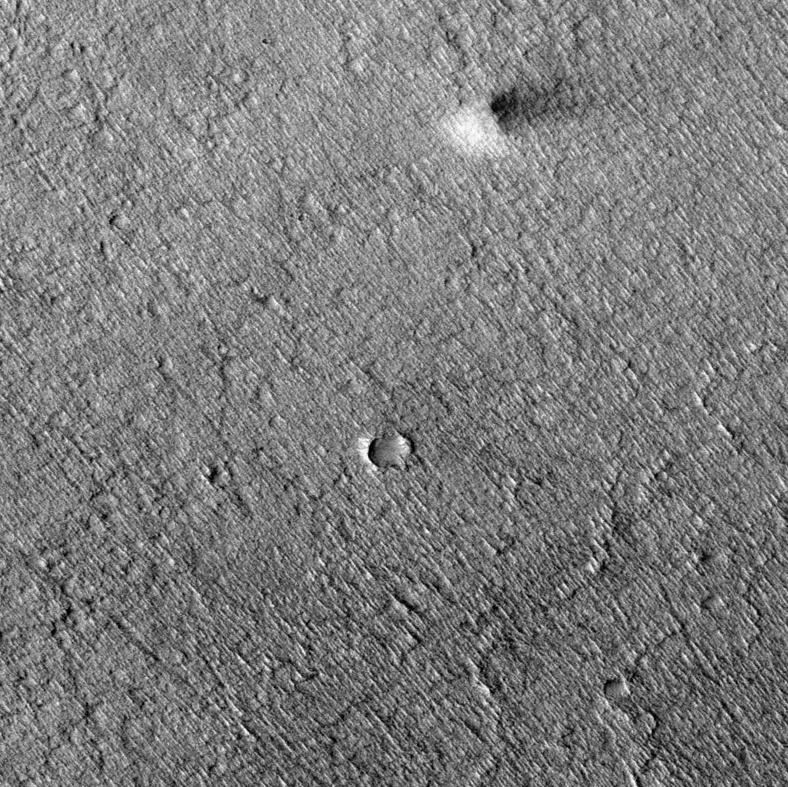
Label: dustdevil